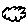
Label: cloud